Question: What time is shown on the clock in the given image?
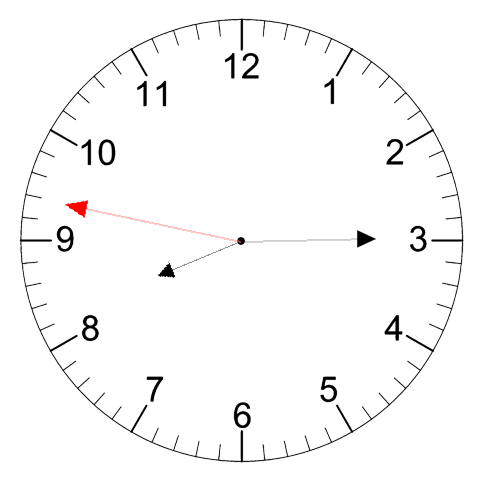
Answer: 08:14:47